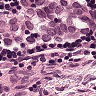
Metastatic tissue present: yes